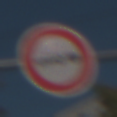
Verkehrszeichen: VerbotPersonenkraftwagenMitAnhaenger
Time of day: Midday
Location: Outdoor (Urban)
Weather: Clear
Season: NotSpecified
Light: Natural